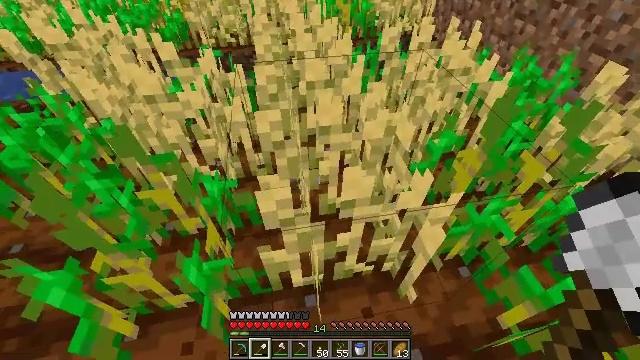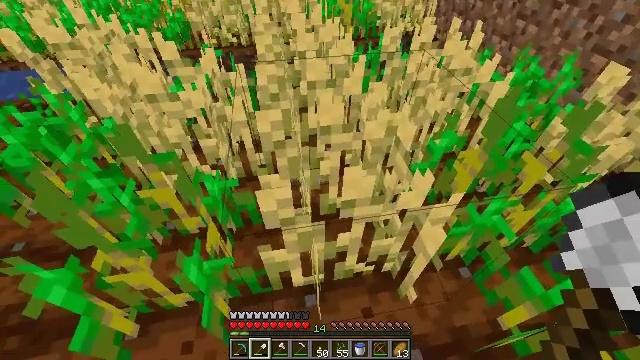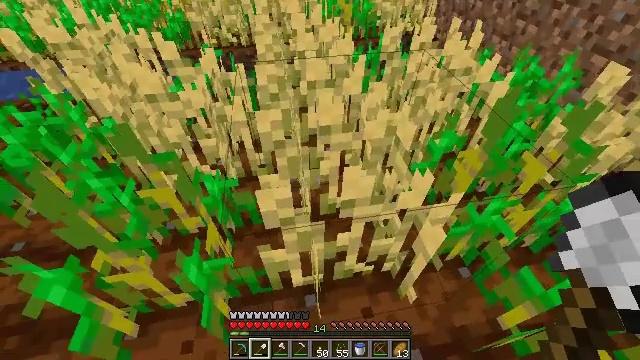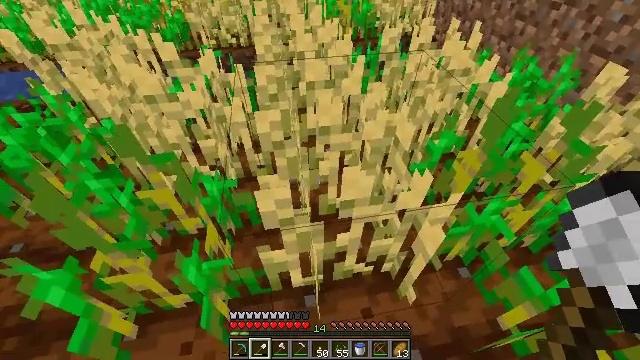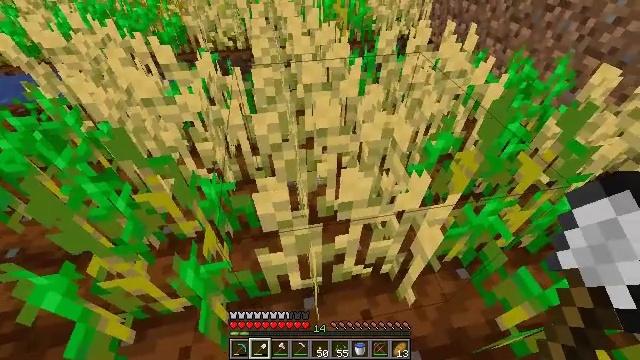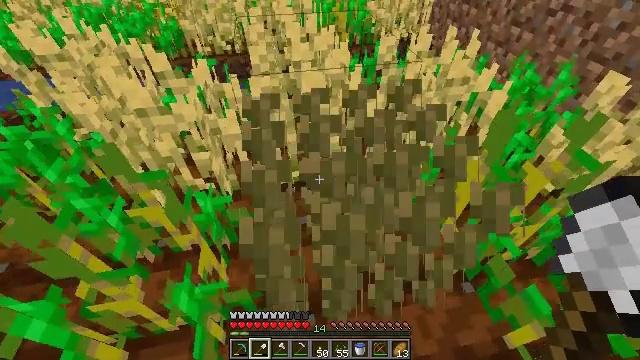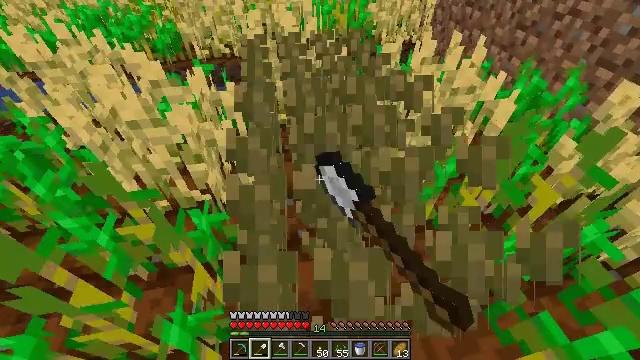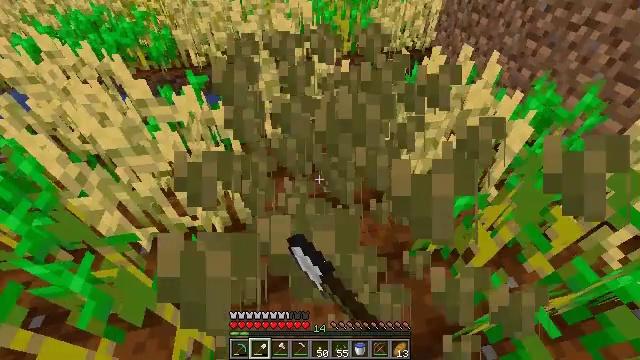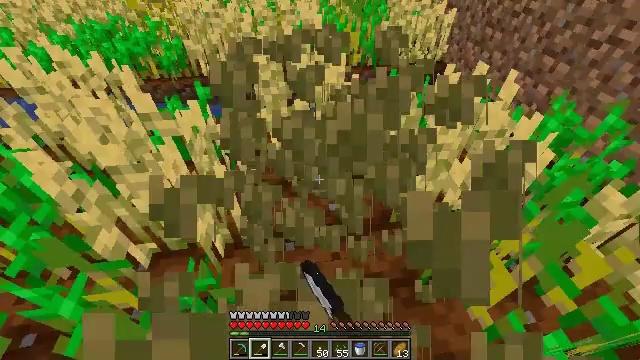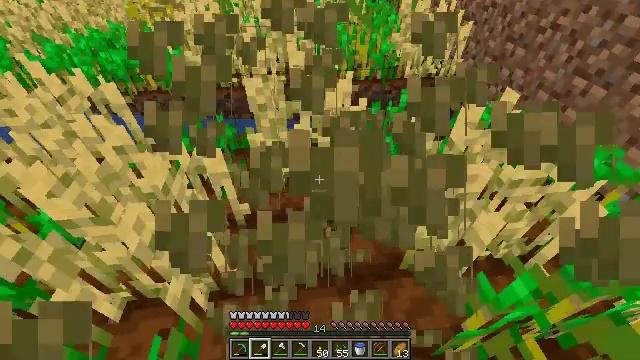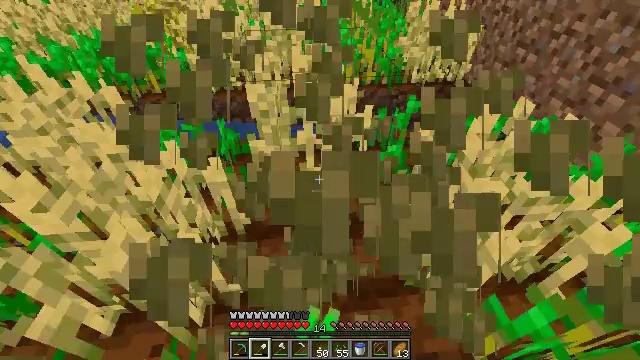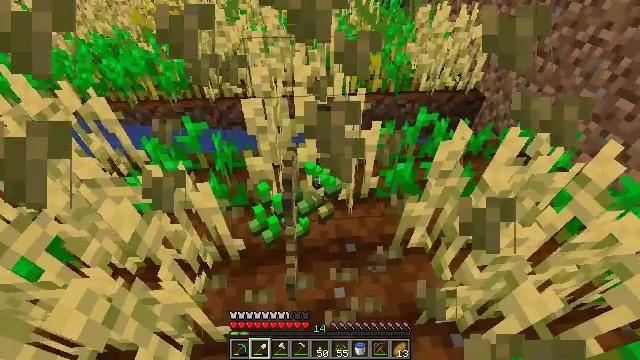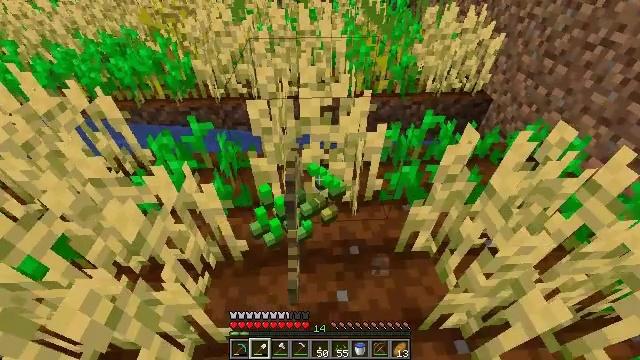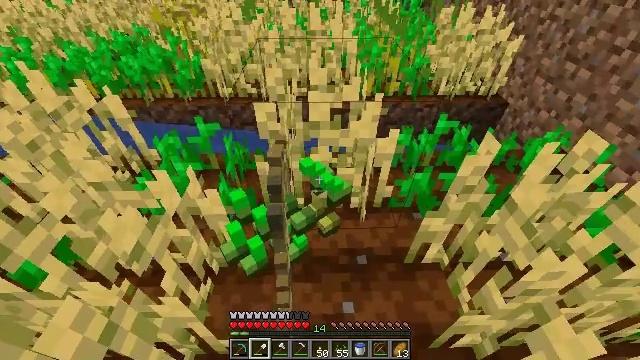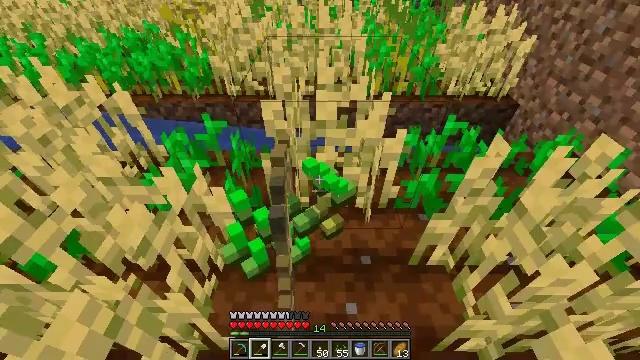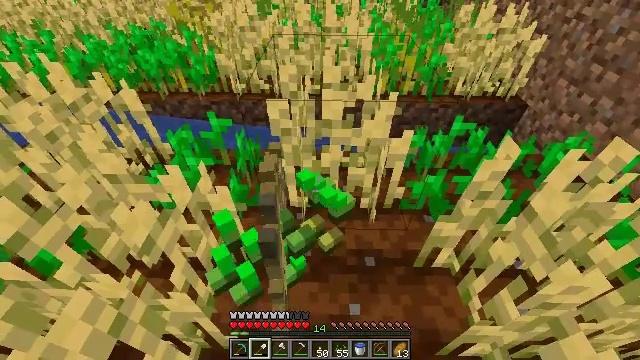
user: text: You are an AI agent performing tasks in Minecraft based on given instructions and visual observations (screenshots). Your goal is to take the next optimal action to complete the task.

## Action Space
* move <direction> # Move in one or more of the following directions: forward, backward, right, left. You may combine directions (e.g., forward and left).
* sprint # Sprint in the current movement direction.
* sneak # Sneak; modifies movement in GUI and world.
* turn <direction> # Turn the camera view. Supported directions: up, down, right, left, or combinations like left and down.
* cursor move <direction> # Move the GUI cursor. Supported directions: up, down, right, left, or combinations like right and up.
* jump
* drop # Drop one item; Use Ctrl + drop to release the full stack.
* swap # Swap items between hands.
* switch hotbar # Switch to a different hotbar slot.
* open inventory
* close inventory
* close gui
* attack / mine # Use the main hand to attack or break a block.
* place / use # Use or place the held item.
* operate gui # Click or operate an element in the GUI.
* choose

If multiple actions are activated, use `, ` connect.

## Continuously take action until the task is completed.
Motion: motion action
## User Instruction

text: Destroy the wheat to collect it.
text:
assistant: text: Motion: no_op
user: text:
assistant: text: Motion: no_op
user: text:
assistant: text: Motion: no_op
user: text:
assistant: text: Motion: no_op
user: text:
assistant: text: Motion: move forward, attack / mine
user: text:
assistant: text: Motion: move forward, attack / mine
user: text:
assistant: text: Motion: move forward, attack / mine
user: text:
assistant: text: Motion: move forward, turn left and up
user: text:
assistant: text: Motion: move forward, turn left
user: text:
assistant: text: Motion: move forward, turn left
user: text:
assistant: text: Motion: turn left
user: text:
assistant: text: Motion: turn left
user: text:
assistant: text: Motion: turn left
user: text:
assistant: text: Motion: turn left
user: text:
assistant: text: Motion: turn left
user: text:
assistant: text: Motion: no_op
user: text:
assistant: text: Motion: no_op
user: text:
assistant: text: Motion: no_op
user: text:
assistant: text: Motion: no_op
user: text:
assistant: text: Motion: no_op
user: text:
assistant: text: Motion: no_op
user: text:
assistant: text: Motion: turn up
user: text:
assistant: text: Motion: turn up
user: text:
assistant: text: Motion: no_op
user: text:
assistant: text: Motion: attack / mine
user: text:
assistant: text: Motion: attack / mine
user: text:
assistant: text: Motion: no_op
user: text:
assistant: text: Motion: turn left and down
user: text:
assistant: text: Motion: turn left and down
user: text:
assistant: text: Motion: turn left and down